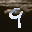
Label: 9